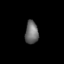
Tissue: lung
Cell type: T cells
Senescence score: 0.1931
Nuclear area (px): 297
Mean DAPI intensity: 108.175